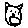
Label: cat